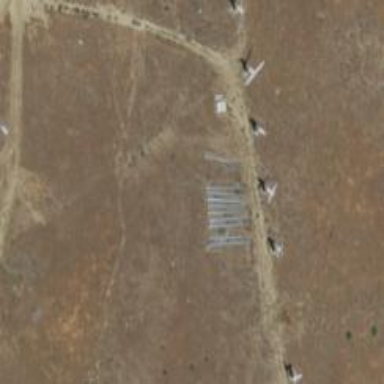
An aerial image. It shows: Wind power generator employing wind turbines.